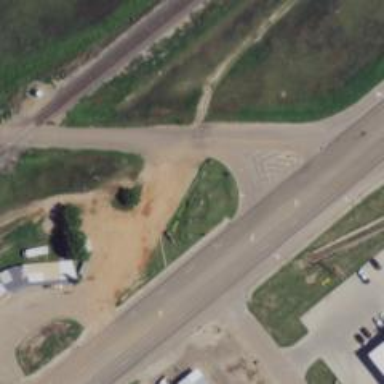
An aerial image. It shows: Road with stop sign.